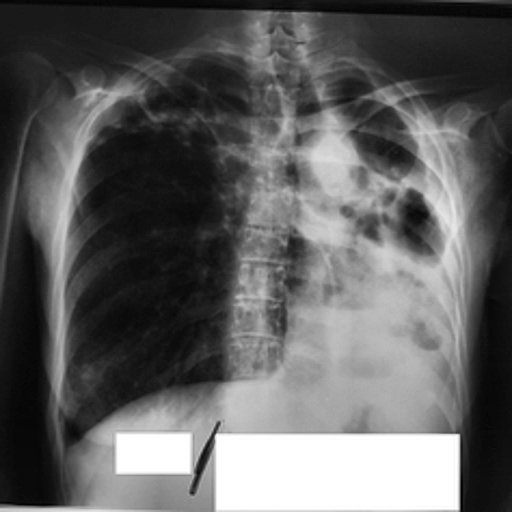
Finding: TUBERCULOSIS